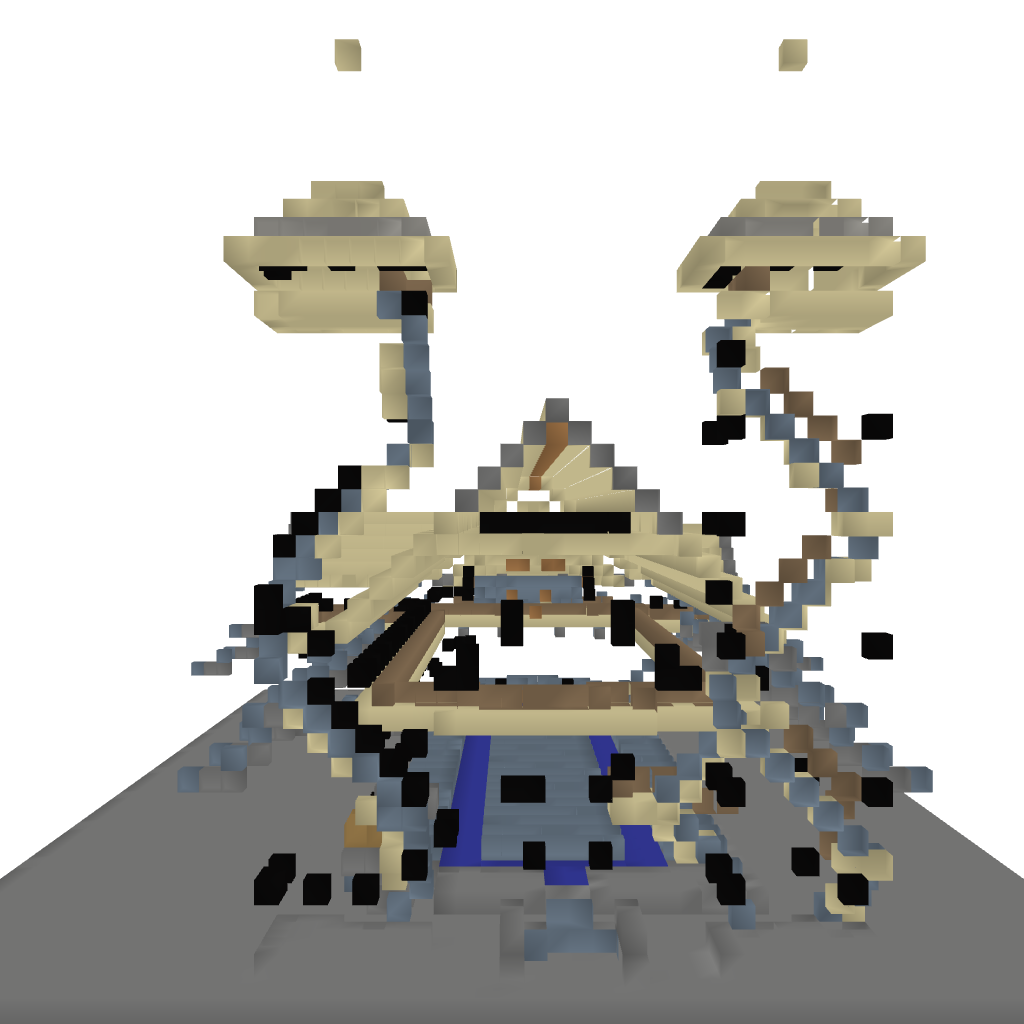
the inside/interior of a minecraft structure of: cathedral